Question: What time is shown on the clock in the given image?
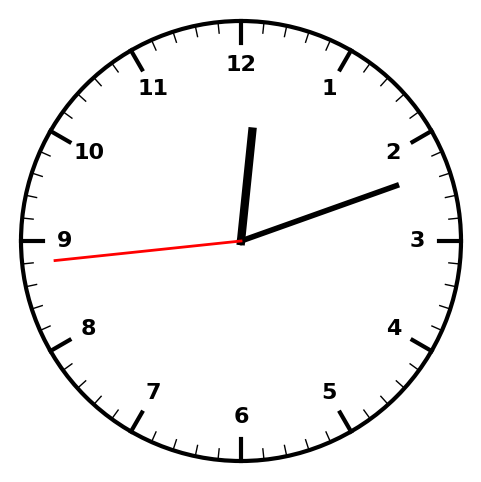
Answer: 12:11:44